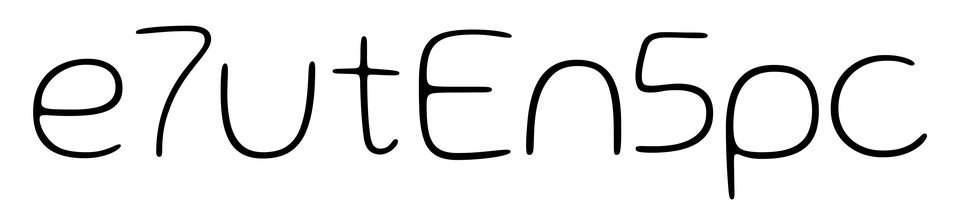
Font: Gluten_Thin